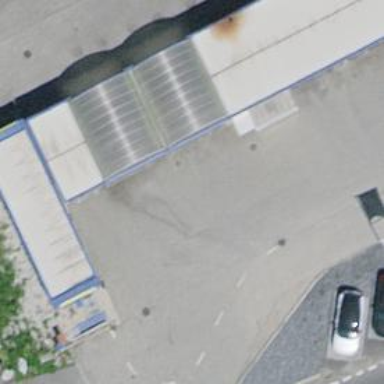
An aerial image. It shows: Building housing car wash facility.